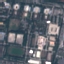
Land use / land cover: Industrial